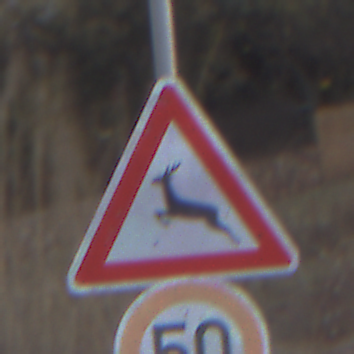
Verkehrszeichen: WildwechselRechts
Zusatzzeichen unten: Geschwindigkeit50
Umgebung: Outdoor, Suburban
Tageszeit: SunriseSunset
Wetter: Clear
Licht: Natural
Jahreszeit: NotSpecified
Kontrast: LowContrast